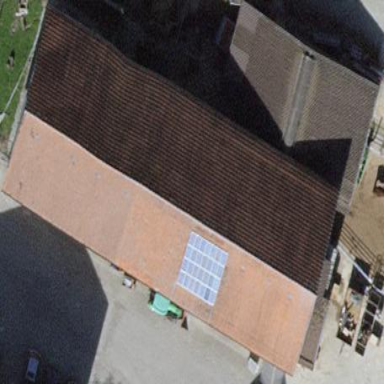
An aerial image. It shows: Stable building.